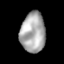
Tissue: lung
Cell type: Fibroblasts
Senescence score: 0.541
Nuclear area (px): 977
Mean DAPI intensity: 169.364